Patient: sex F, age 54
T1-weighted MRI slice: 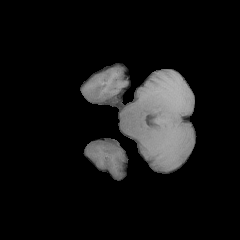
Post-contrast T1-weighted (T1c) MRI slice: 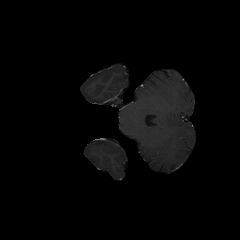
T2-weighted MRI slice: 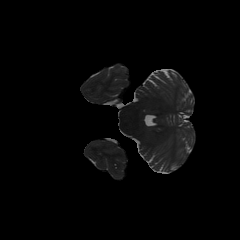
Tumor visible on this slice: no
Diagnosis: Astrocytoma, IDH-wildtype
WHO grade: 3